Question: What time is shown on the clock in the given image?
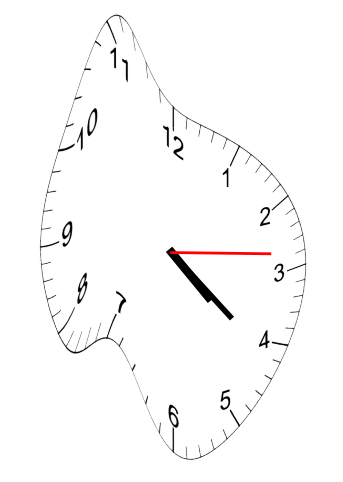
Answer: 04:21:14